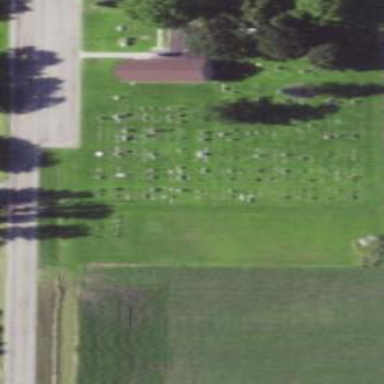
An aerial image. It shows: Cemetery.